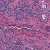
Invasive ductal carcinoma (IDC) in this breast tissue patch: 0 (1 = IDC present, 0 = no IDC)